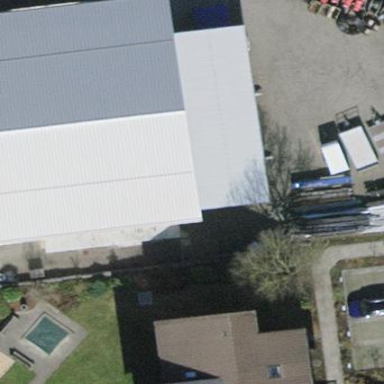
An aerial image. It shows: Industrial building.